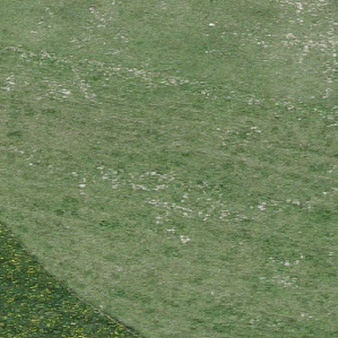
Label: other